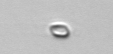
Label: nanoplankton_mix